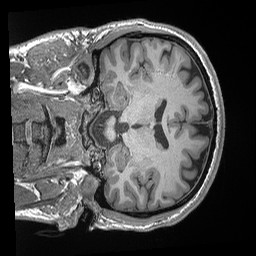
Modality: T1w
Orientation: coronal
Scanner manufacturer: siemens
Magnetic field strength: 3 T
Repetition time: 2.3 s
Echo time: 0.00298 s